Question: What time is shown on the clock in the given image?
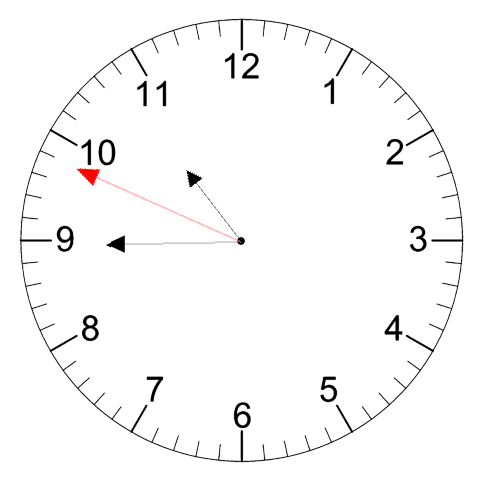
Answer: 10:44:49